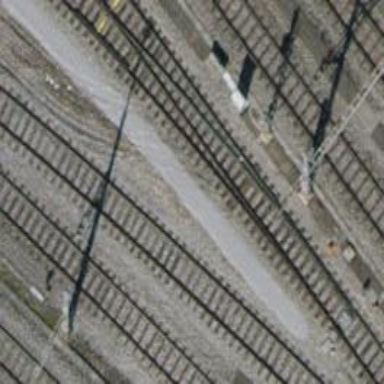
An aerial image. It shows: Single-track railway yard.